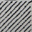
Piece: xx